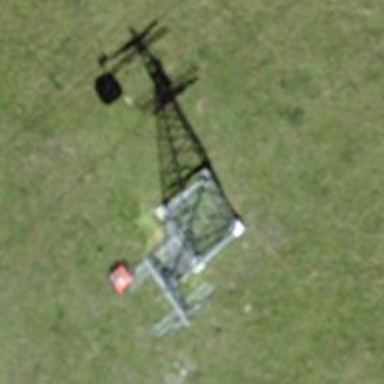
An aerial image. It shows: Pylon used for aerialway.